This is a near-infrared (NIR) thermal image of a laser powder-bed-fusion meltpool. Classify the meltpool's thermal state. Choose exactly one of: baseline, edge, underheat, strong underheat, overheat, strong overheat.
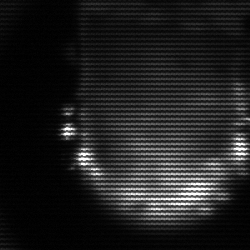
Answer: baseline